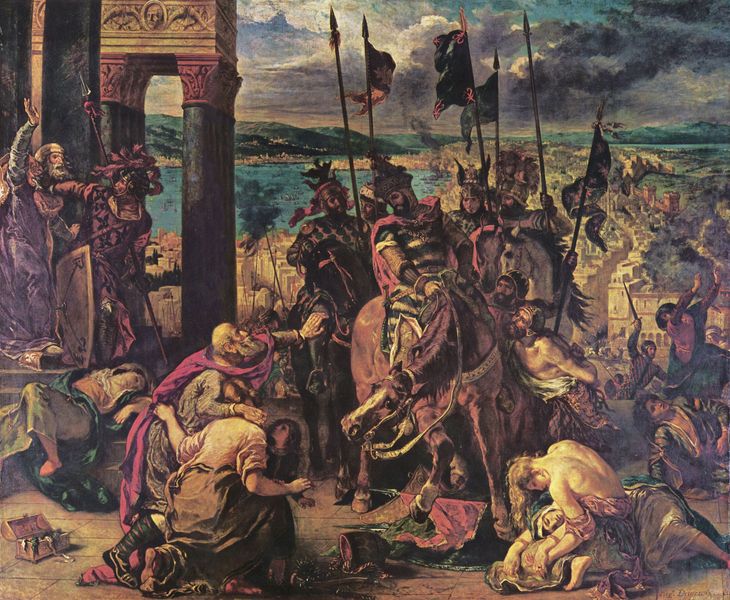
Titel: Einnahme Istanbuls durch Kreuzritter
Künstler: Eugène Delacroix
Standort: Paris
Institution: Musée du Louvre
Schlagwörter: berg, blau, dunkel, gemälde, hand, haut, himmel, kampf, mann, meer, nackt, nackter, schatten, umhang, wasser, weiß, wolken, fluss, frauen, gelb, grün, landschaft, menschen, ocker, see, stadt, ufer, braun, frau, grau, hintergrund, marmor, männer, orange, pfeiler, rücken, schmuck, schwarz, straße, szene, säule, säulen, gebäude, haus, rot, tiere, wolke, beige, leute, malerei, menge, meschen, alt, bart, alte, architektur, bärtig, geschichte, inkarnat, mord, rahmen, tod, tot, vollbart, erde, feld, horizont, häuser, hügel, natur, gewässer, kirche, qualm, rauch, boden, land, gold, tücher, gewänder, kind, krone, rosa, kinder, pferd, pferde, reiter, krug, hufe, mähne, reiten, sattel, zaumzeug, küste, düster, fahnen, fahne, flagge, berge, farbe, lila, violett, pilaster, figuren, angst, banner, brand, krieg, schlacht, treppe, wetter, historienbild, könig, lanze, soldaten, stufe, stufen, faltenwurf, liegend, oberkörper, tor, ozean, pink, rit, eingang, schild, kolonnade, truhe, offen, antike, greis, burg, palast, brennen, stürmen, raub, streit, uniform, waffen, überfall, knien, leichen, tote, verletzte, furcht, menschenmasse, tumult, kiste, helm, kreiger, herrscher, treffen, allegorie, mythologie, ritter, armee, fürst, heer, kämpfen, rüstung, schimmel, sieg, wimpel, architrav, kapitelle, rom, kapitell, kasten, fries, römer, rau, triumph, bedrohung, helme, prediger, doppelsäulen, hügelig, ross, elend, leid, niederlage, gefangene, pfer, mythos, flehen, knieend, eroberung, krieger, priester, griechenland, historiengemälde, historismus, brauner, gemenge, heiliger, lanzen, tempel, opfer, speer, speere, flaggen, schatulle, rösser, verwundet, bitte, verwundete, erbarmen, biblisch, gaul, kästchen, sieger, schatz, purpur, kniefall, unterwerfung, verwüstung, erhöhung, standarte, gebälk, kassette, kolonnaden, standarten, rauchwolken, plündern, gewimmel, einzug, eroberer, vergebung, hinabblicken, mongolen, angsterfüllt, gewirr, faruen, dunkle wolken, morden, schatzkiste, kriger, einfall, hinab, flehende, willkür, schlachtszene, verlierer, ergeben, nackte oberkörper, kan, landschaf, schmuckkiste, hhände, abwehrende handbewegung, arme emporgereckt, emporgerekte arme, gebeugte, hüuse, kaempfer, mehrfarbige säulen, menschenschaar, sca, sppere, vornübergebeugt, wilde szene, zetrampeln, sigeszug, gemnälde, bitte um gnade gemälde 16. jahrhdt